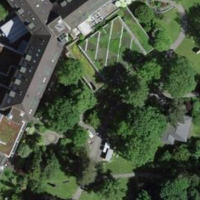
EUNIS habitat code: 53
Species observed at this site:
Geranium sanguineum
Fagus sylvatica